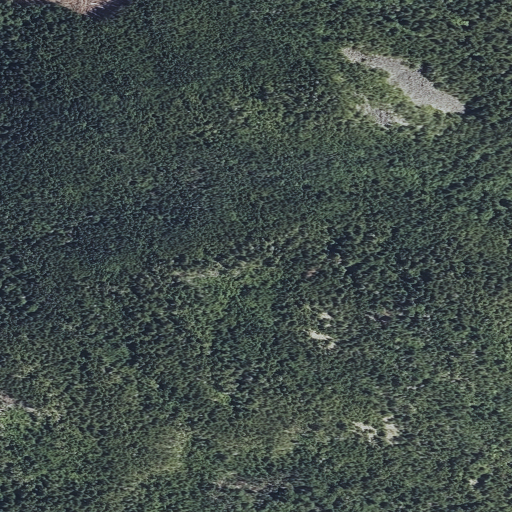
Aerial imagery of mountain in Maine named Prong Pond Mountain containing evergreen forest, grassland, and mixed forest